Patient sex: M
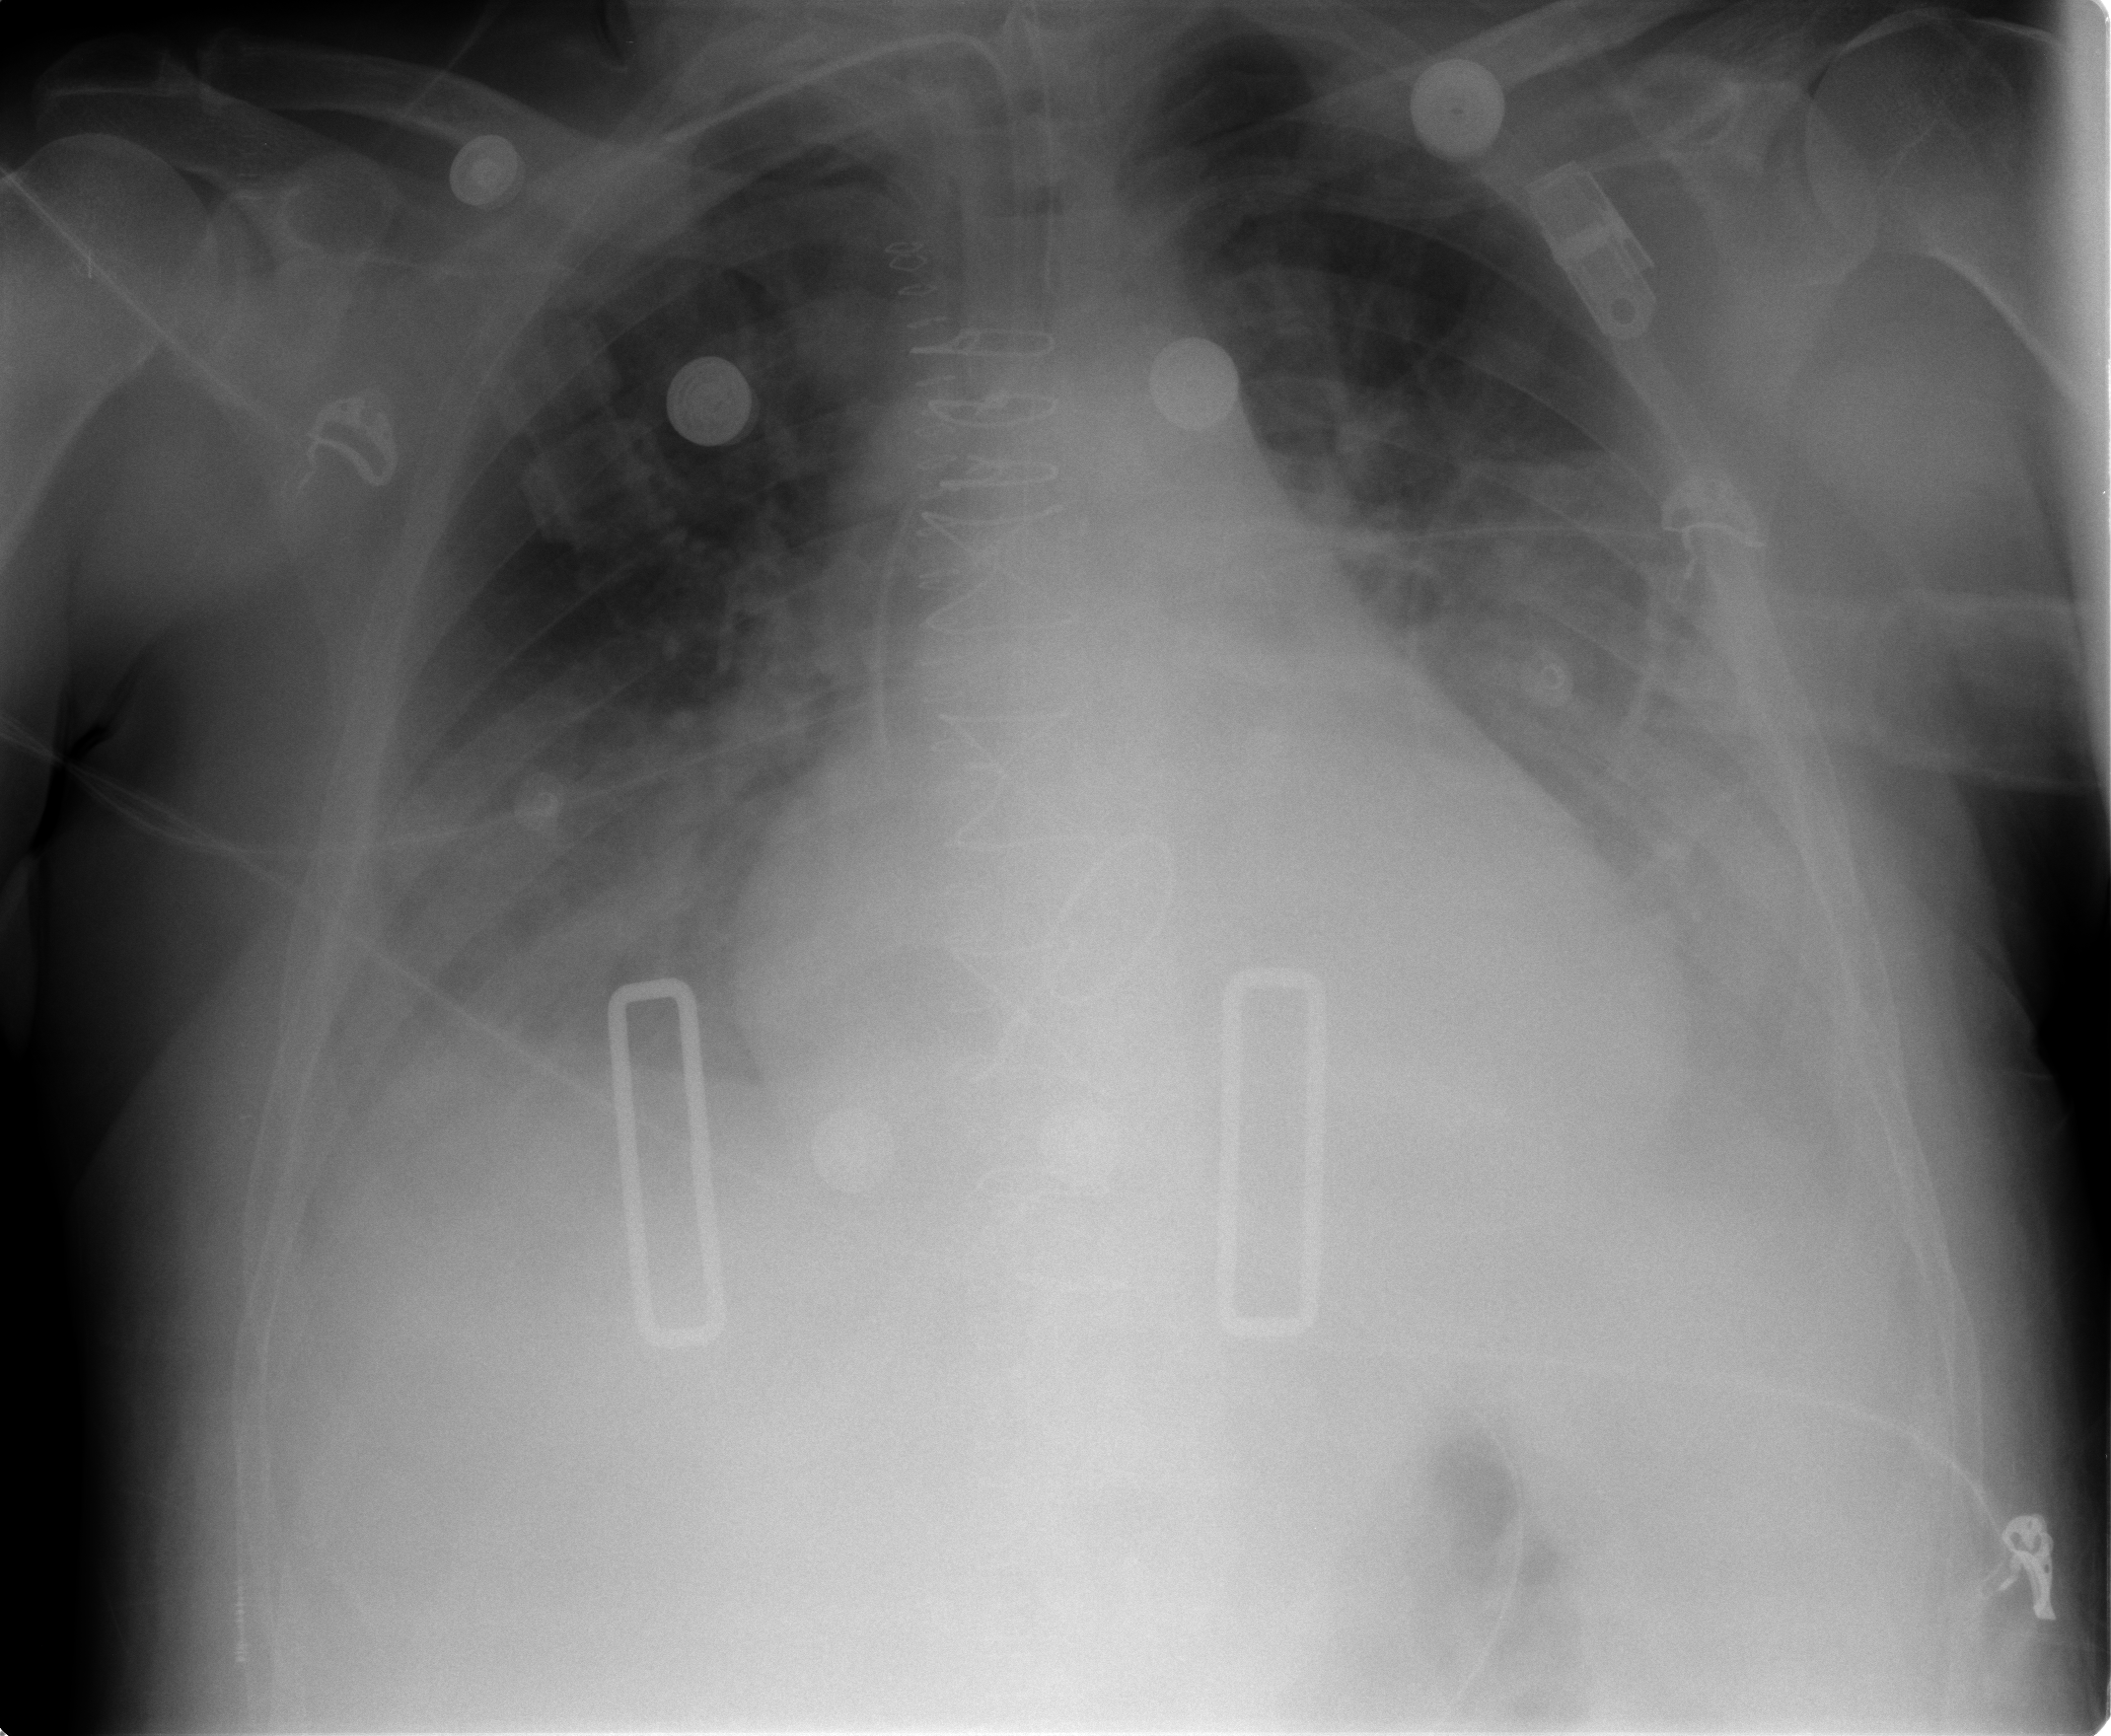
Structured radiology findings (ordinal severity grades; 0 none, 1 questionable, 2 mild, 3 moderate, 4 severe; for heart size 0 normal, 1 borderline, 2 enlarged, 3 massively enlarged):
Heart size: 2
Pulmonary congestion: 2
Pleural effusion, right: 2
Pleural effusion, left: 2
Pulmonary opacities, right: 2
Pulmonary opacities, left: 0
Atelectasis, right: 2
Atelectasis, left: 2